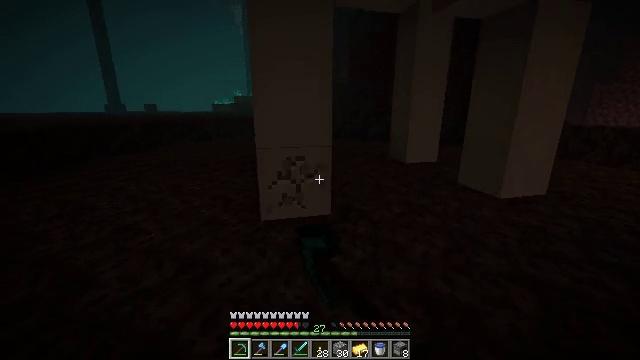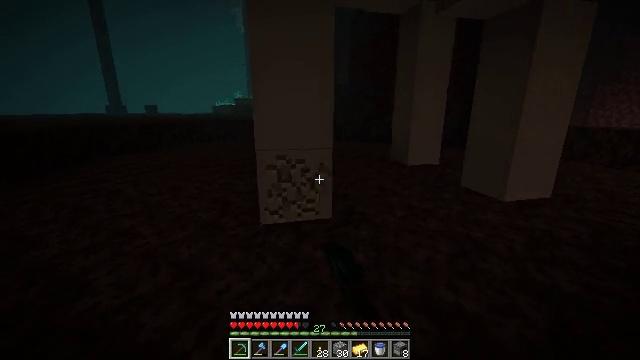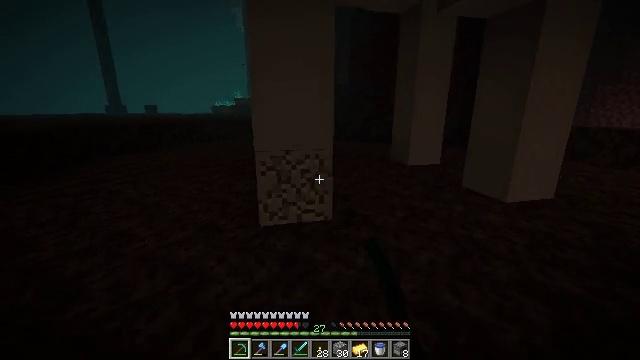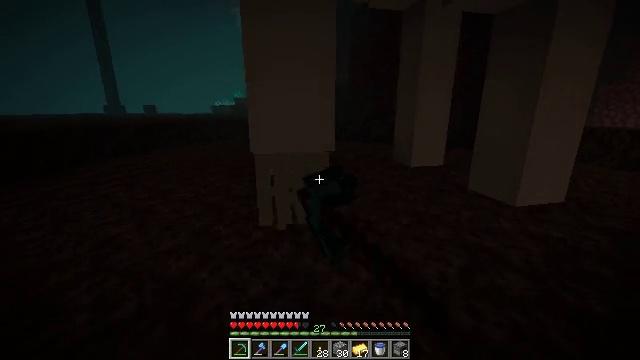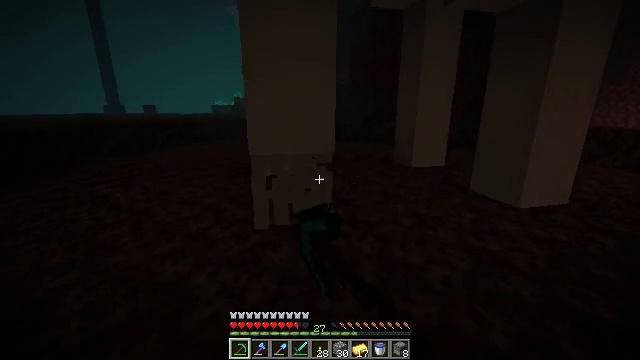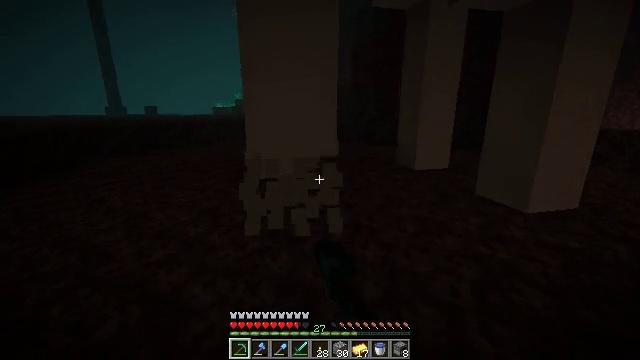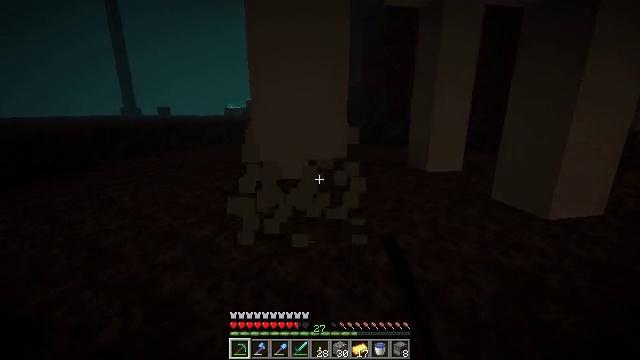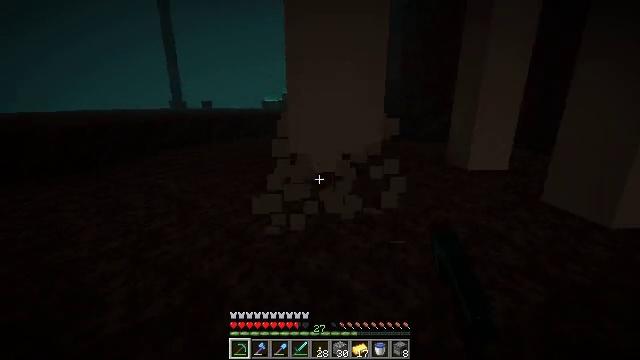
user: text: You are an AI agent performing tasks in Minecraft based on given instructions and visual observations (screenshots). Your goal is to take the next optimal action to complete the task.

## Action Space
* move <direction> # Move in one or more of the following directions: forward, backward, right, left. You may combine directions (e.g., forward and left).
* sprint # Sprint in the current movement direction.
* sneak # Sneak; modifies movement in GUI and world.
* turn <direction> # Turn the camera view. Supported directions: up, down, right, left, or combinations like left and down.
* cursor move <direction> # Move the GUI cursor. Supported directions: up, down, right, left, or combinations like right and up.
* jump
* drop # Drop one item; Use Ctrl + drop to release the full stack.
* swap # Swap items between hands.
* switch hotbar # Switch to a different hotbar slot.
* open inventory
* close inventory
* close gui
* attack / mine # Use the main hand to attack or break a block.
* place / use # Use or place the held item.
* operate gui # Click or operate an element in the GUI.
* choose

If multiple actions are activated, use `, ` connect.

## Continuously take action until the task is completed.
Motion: motion action
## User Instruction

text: Mine the bone block found in fossils.
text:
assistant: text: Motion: move forward, attack / mine
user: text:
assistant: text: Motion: move forward, attack / mine
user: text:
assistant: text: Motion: move forward, attack / mine
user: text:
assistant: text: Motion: move forward, attack / mine
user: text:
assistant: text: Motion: move forward
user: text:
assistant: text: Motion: turn left
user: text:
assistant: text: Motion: turn left and down
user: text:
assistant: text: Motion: no_op